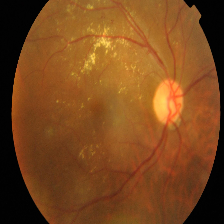
Diabetic retinopathy grade: Proliferative DR